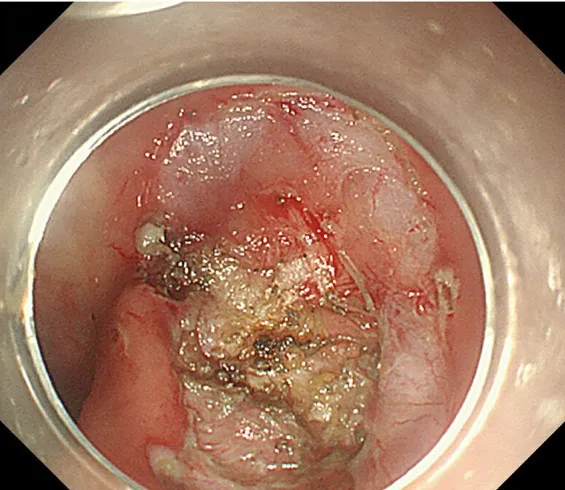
Complete dissection of lesion.
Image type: endoscopy (gi_endoscopy)